The plot shows how the frequency content of a bearing vibration signal evolves over time (STFT spectrogram). What is the most likely bearing condition (normal, inner_race, outer_race, ball)?
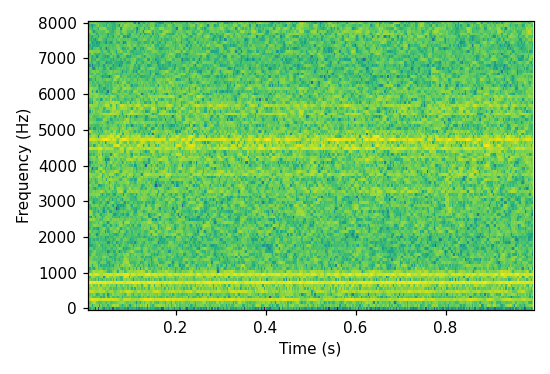
Answer: outer_race